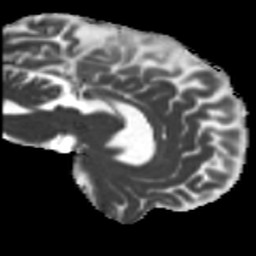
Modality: MD
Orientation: sagittal
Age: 43
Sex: male
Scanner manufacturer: siemens
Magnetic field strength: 3 T
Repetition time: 5.25 s
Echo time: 0.08 s